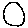
Label: moon